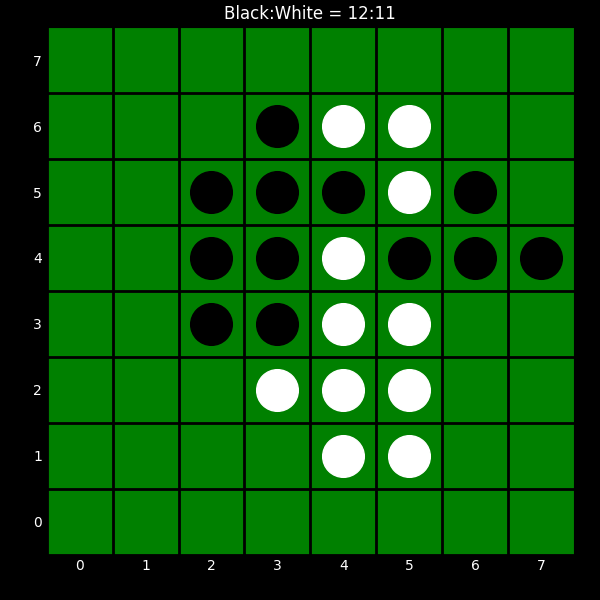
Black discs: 12
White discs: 11